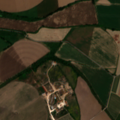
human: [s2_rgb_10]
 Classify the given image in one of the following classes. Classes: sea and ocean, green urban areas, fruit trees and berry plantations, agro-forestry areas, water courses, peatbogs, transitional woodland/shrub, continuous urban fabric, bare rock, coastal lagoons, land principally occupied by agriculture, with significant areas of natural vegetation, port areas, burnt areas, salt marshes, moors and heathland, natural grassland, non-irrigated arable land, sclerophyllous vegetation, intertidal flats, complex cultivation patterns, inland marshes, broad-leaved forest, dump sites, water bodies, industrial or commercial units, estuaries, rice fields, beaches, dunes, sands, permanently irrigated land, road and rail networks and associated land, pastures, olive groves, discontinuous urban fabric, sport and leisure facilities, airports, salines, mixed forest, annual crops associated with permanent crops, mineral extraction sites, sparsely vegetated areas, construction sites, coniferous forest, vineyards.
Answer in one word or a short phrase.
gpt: permanently irrigated land, vineyards, complex cultivation patterns